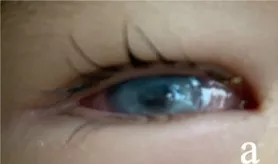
Clinical manifestations of Case 2. Conjunctival hyperemia, corneal ulcer.
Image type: medical_photograph (other_medical_photograph)